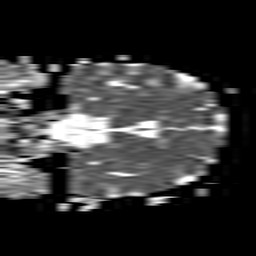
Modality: ADC
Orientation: coronal
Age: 41
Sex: female
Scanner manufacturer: philips
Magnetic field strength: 1.5 T
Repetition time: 3.4 s
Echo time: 0.06922 s